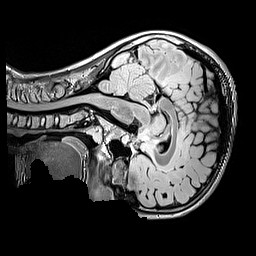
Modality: FLAIR
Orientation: sagittal
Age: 13
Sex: female
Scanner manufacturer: siemens
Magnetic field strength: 3 T
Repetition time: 5 s
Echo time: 0.388 s